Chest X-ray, AP view. Patient: 58 years old, sex M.
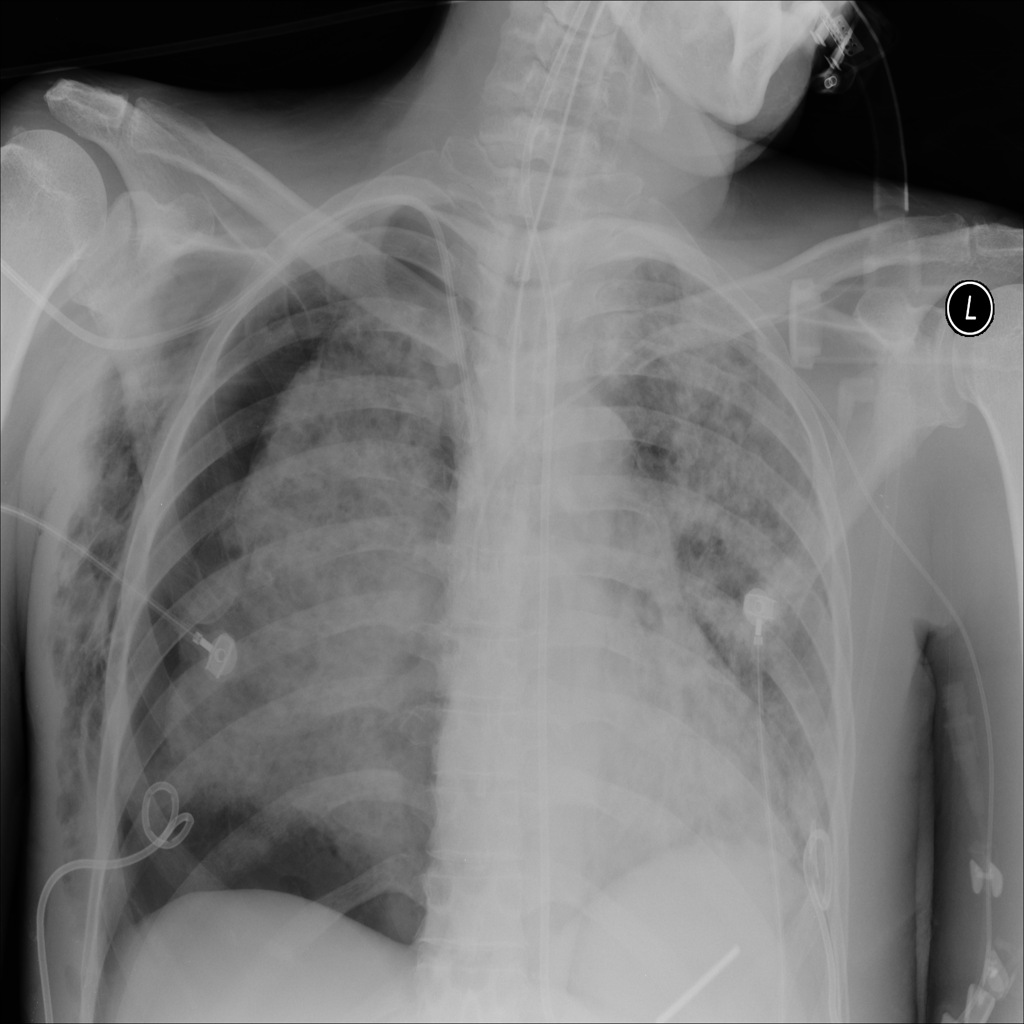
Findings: Infiltration, Pneumothorax